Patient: sex M, age 62
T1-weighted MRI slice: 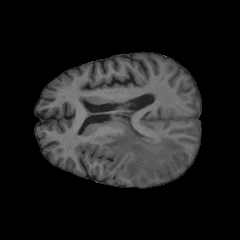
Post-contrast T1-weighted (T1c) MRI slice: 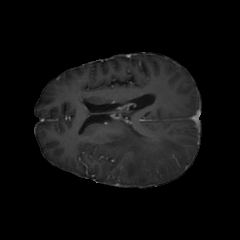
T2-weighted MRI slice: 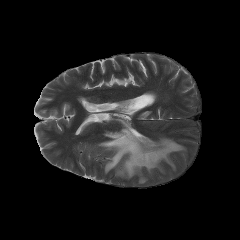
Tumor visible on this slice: yes
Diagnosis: Glioblastoma, IDH-wildtype
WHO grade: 4